Question:
Hello! I wonder if there is a way of making such kind of table with combined cells using Qt.
Any advices?
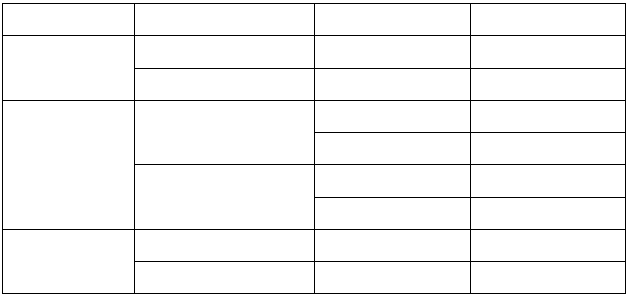
Answer: As <URL>' function does this job very well!